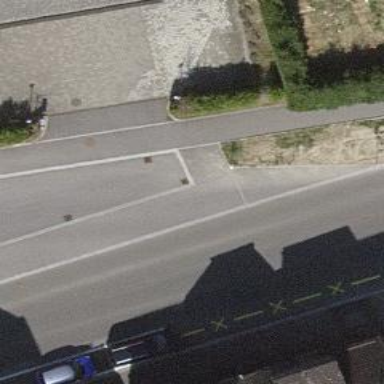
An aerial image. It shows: Sidewalk along the footway.